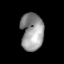
Tissue: lung
Cell type: Epithelial cells
Senescence score: 0.1904
Nuclear area (px): 840
Mean DAPI intensity: 148.613